Question: We have a product which used G Suite api for that we have done setup of project using <URL> and setup all things mentioned in below urls :
<URL>
<URL>
And i have submit that for verification process.
Now Google sent me a mail like this.

Which tell us to provide YouTube link which show my app workflow and test account.
So where these all process mentioned like how-much steps it will take to complete the verification process?
Is there any documentation anywhere where all process mentioned?
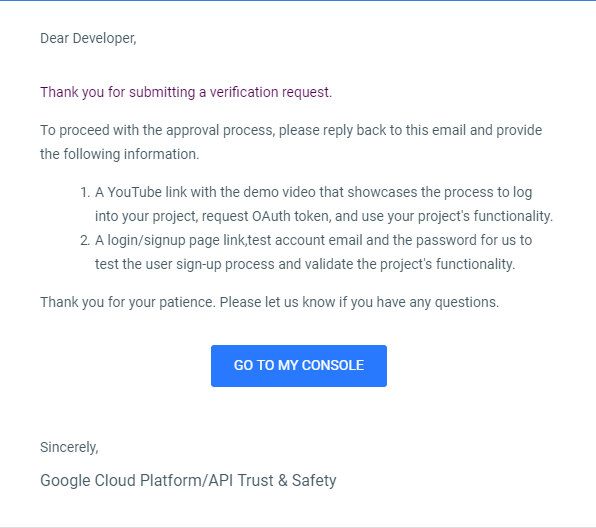
Answer: I can confirm that this email is from Google. We require the video to verify the functionality of the app and review the login process. Thank you for your suggestion on improving our documentation, we'll look into it.